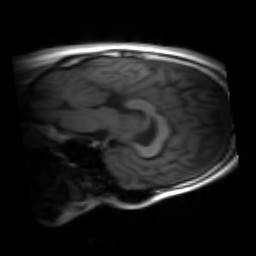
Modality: inplaneT1
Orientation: sagittal
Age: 28
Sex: male
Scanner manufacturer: siemens
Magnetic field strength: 3 T
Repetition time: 1.2 s
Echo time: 0.00251 s